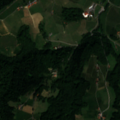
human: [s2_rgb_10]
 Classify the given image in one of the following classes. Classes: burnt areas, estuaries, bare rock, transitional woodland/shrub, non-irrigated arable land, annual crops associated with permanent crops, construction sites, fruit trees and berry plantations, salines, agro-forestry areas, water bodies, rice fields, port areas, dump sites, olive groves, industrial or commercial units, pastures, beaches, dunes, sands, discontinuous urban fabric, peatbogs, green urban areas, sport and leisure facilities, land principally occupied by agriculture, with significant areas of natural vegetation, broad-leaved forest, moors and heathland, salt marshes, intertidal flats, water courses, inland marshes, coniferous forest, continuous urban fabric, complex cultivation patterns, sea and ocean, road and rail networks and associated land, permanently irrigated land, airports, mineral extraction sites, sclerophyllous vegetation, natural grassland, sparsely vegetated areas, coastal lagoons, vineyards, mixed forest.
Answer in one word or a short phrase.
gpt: vineyards, land principally occupied by agriculture, with significant areas of natural vegetation, broad-leaved forest